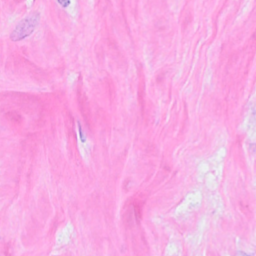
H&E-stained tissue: Breast